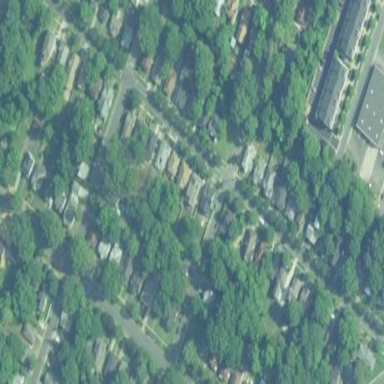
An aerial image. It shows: Single-family residential area.